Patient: sex M, age 64
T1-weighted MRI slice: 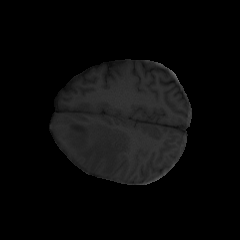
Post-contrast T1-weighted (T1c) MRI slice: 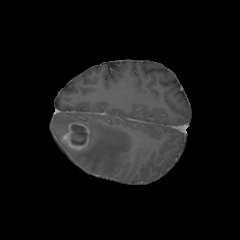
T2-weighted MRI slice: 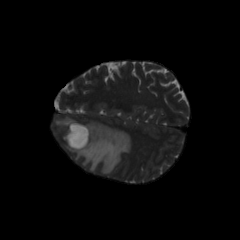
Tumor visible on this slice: yes
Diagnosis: Astrocytoma, IDH-mutant
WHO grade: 3